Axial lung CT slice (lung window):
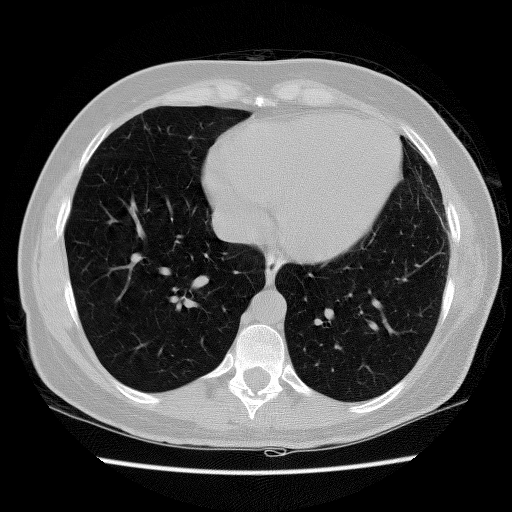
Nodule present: no